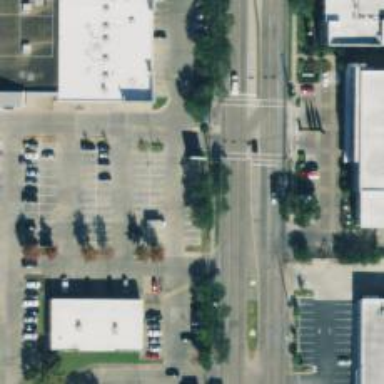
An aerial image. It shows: Parking space is available.